Aerial crown-view tile of a tropical tree (Barro Colorado Island, Panama), acquired 20250616:
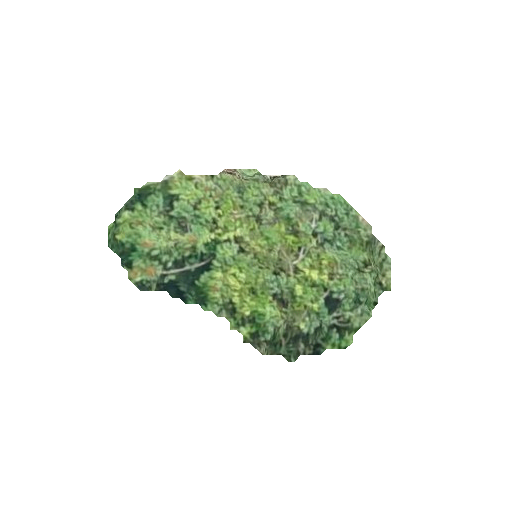
Species: Protium stevensonii
GBIF accepted scientific name: Tetragastris panamensis
Crown area: 53.21 m²